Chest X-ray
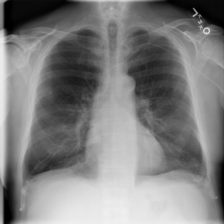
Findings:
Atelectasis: negative
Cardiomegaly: negative
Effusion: negative
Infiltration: negative
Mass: negative
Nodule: negative
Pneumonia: negative
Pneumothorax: negative
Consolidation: negative
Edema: negative
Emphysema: negative
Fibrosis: negative
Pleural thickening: negative
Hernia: negative